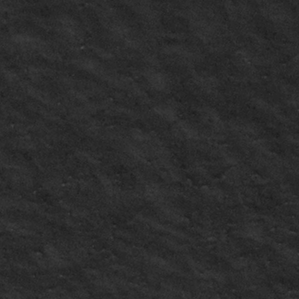
Label: frost